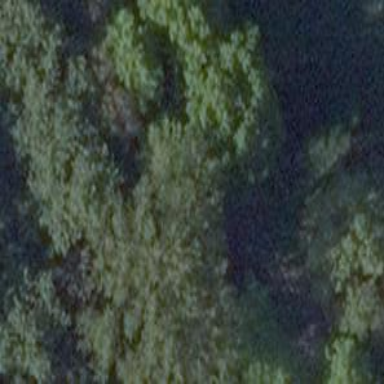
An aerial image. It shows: Row of trees in natural setting.